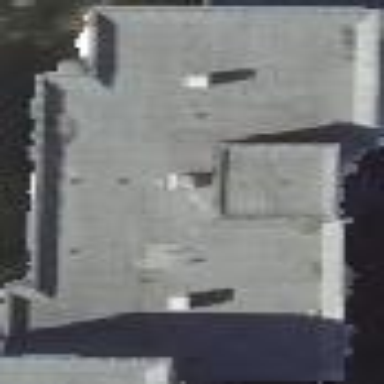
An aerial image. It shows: Apartment building with flat roof.